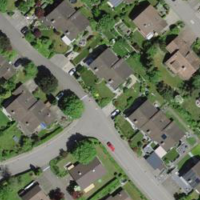
EUNIS habitat code: 55
Species observed at this site:
Apis mellifera
Pieris napi